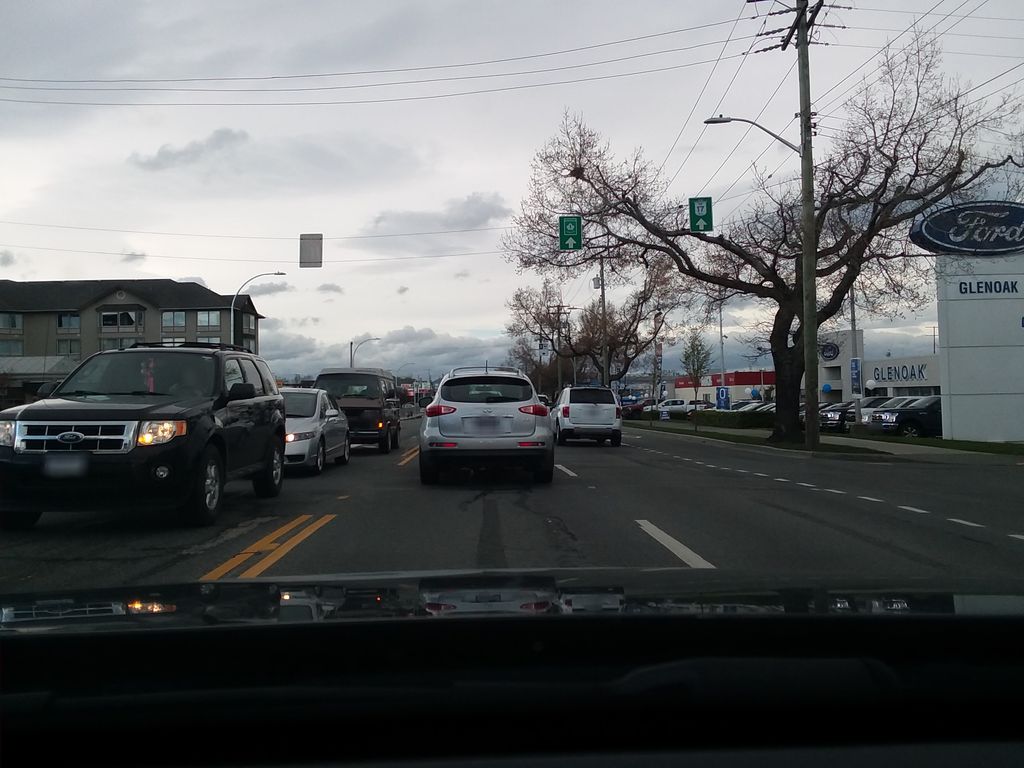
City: victoria